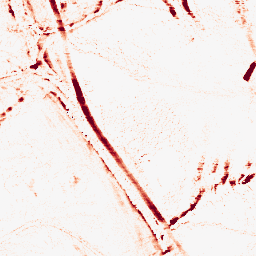
Category: morphological
Decomposition family: morphological_ellipse
Decomposition parameters: operation: opening
width: 5
height: 10
Upsampling method: quadratic
Upsampling parameters: scale: 4
Upsampling scale: 4